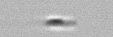
Label: Bacillariophyceae